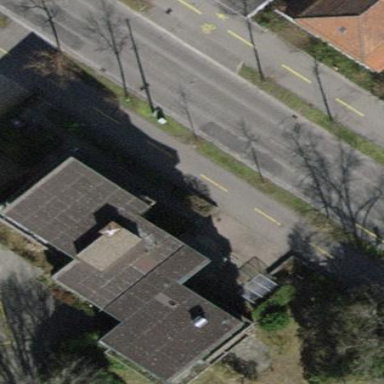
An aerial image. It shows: Office building with flat roof.